Brain MRI, t2w sequence, axial 2D slice.
Patient: age 33, sex F, weight 95 kg, height 1.95 m
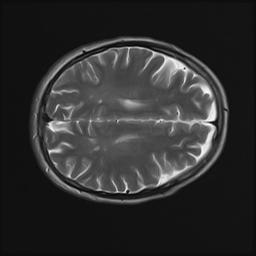